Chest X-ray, PA view. Patient: 30 years old, sex M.
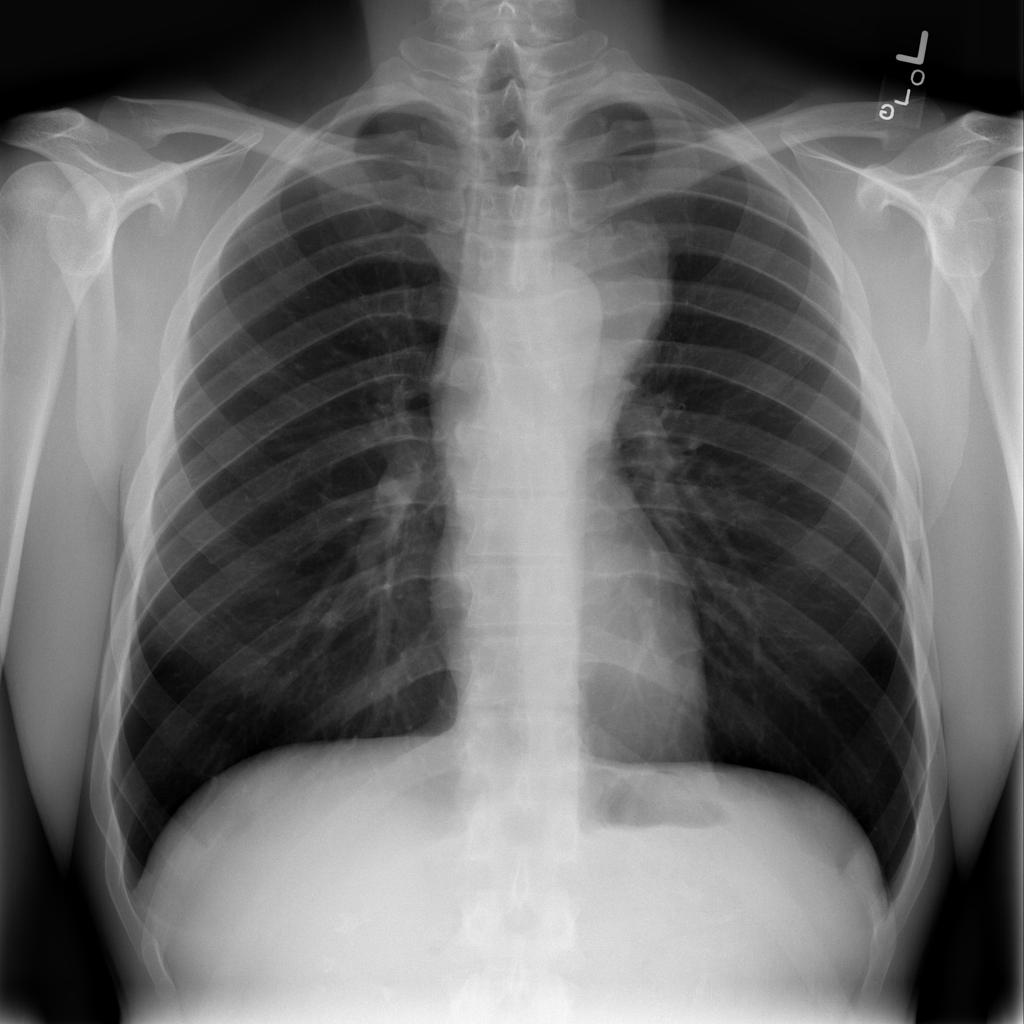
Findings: Mass